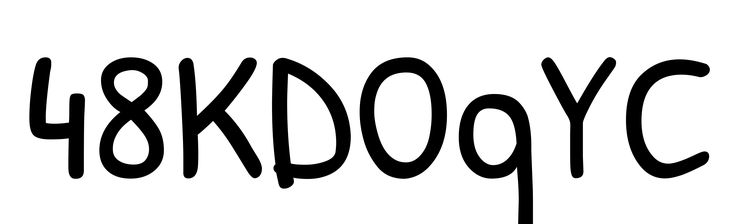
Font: PatrickHand-Regular